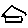
Label: house